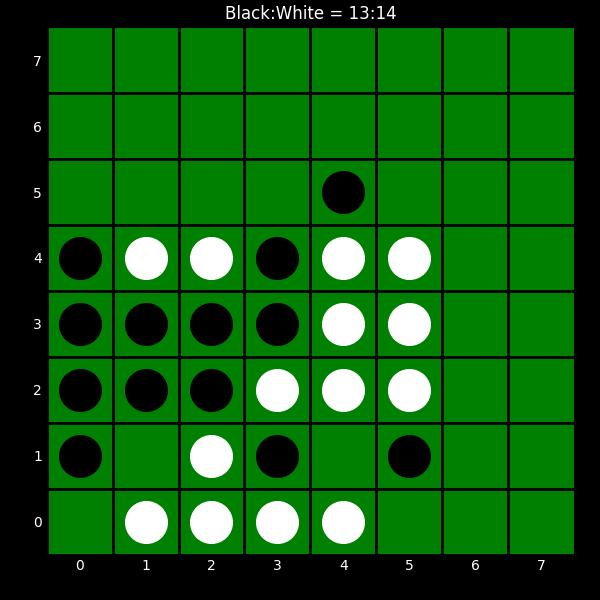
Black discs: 13
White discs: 14